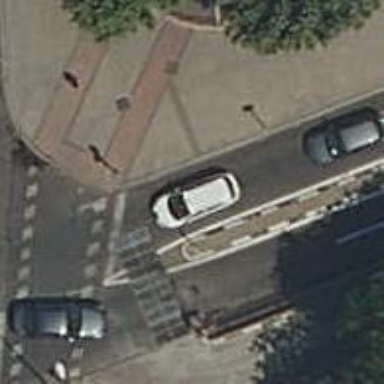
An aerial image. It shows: Road with traffic signals.